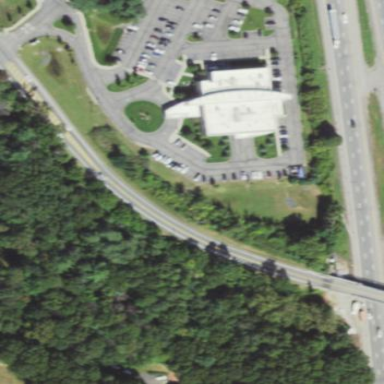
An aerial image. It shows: Healthcare facility identified as hospital.